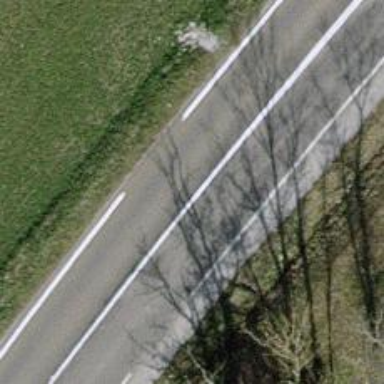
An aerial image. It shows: Asphalt trunk link road.